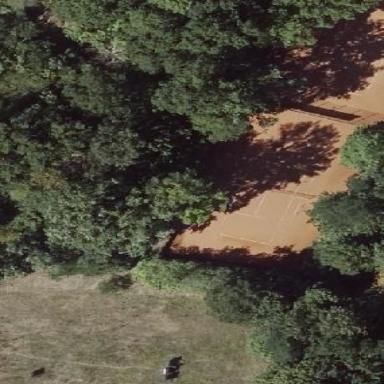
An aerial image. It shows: Tennis court on pitch.